Question: I have an imageview element into relativelayout with textView like this
'''
<RelativeLayout>
<ImageView
android:id="@+id/image"
android:layout_width="fill_parent"
android:layout_height="fill_parent"
android:adjustViewBounds="true"
android:background="@color/darkblue"
android:scaleType="fitXY"/>
<TextView
android:id="@+id/title"
android:layout_width="fill_parent"
android:layout_height="wrap_content"
android:layout_alignBottom="@+id/image"
android:paddingBottom="2dp"
android:gravity="bottom"
android:paddingLeft="2dp"
android:paddingRight="2dp"
android:textSize="13sp"
android:background="@drawable/gradient"
android:textColor="@color/White"
/>
</RelativeLayout>
'''
I want to load the image using imageloader, but when i load the image the height of image does not fill all the relative layout, i try to use scaletype: fitcenter and still not working, i try to change the height of image pro grammatically but still not showing all height,
'''
image.getLayoutParams().height=(int) (screenWidth/2);
'''
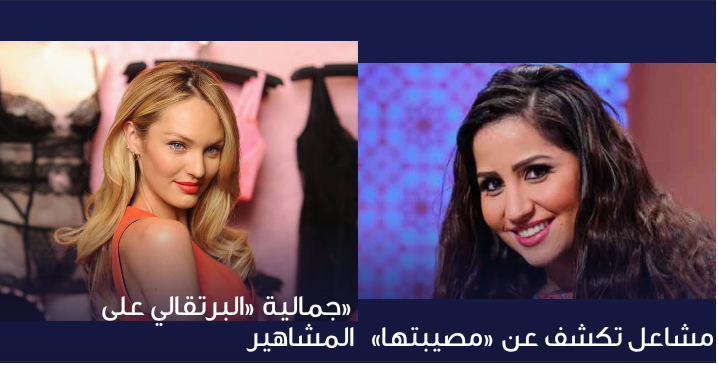
Answer: Try 'android:scaleType="centerCrop"'
<URL> u can read more about this